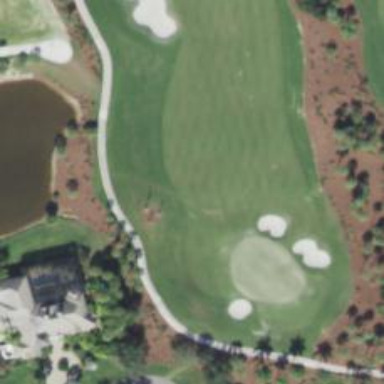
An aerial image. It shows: View of golf hole.